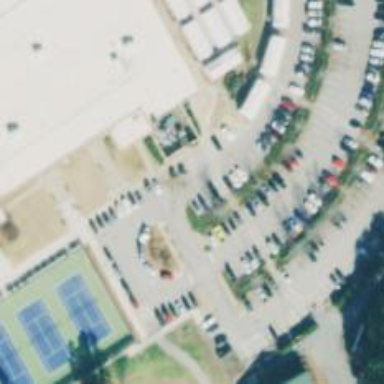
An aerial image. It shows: Parking space.